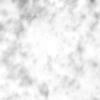
Label: no_change